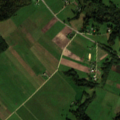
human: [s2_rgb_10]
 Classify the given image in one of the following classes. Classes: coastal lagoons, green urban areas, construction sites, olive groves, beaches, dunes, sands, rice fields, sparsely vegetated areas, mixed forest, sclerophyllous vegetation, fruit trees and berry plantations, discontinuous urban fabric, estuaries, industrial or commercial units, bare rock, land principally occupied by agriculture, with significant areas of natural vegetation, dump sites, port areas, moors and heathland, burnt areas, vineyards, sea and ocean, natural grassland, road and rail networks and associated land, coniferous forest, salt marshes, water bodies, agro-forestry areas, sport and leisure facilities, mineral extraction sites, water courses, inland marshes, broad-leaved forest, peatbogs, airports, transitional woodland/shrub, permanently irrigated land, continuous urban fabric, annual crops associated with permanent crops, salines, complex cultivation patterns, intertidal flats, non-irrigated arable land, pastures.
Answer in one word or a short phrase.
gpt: non-irrigated arable land, pastures, land principally occupied by agriculture, with significant areas of natural vegetation, broad-leaved forest, mixed forest